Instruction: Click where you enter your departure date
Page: home
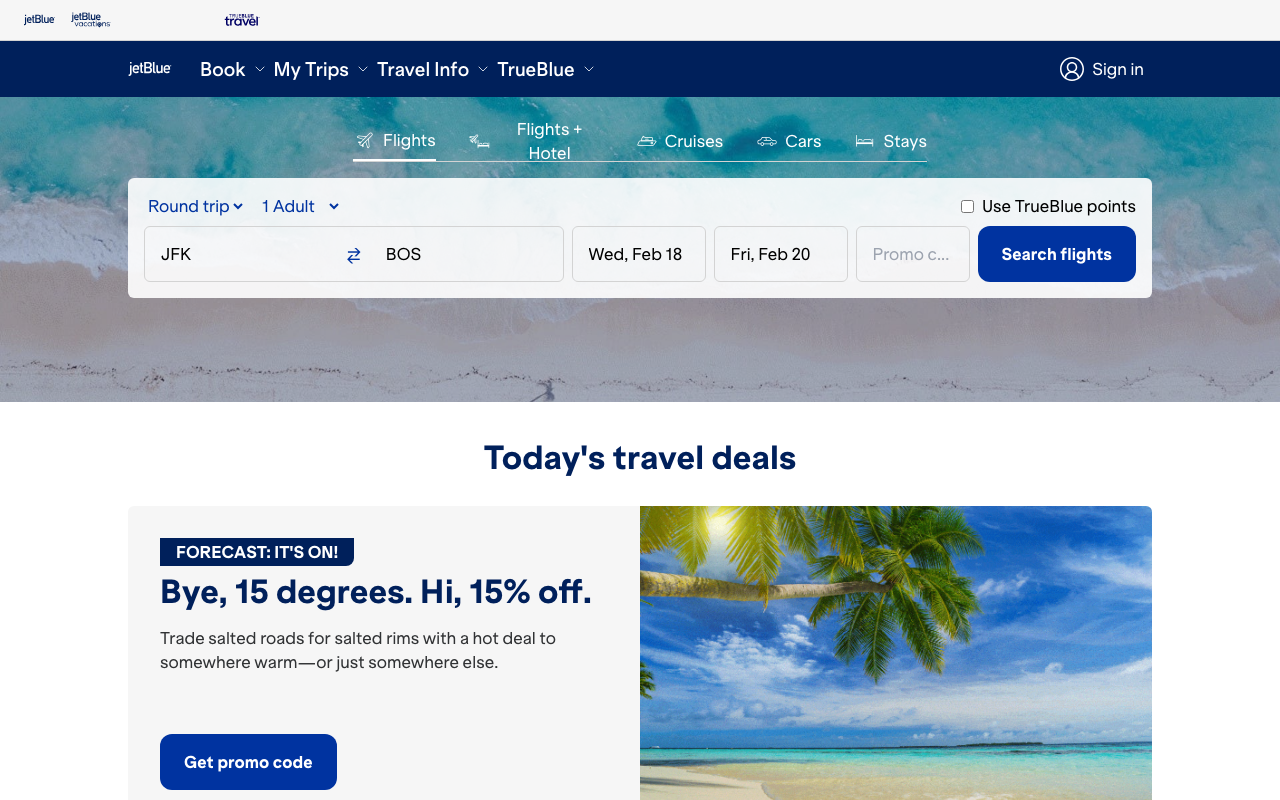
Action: click